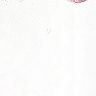
Metastatic tissue present: no